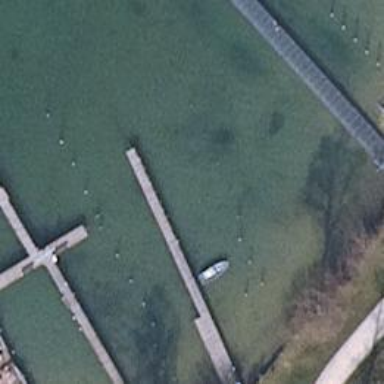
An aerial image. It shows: Man-made pier.